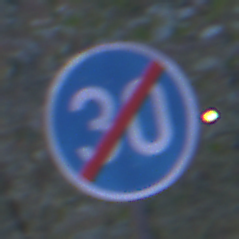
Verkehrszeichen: EndeMindestgeschwindigkeit
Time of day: Night
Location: Outdoor (Suburban)
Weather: PartlyCloudy
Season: NotSpecified
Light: Artificial